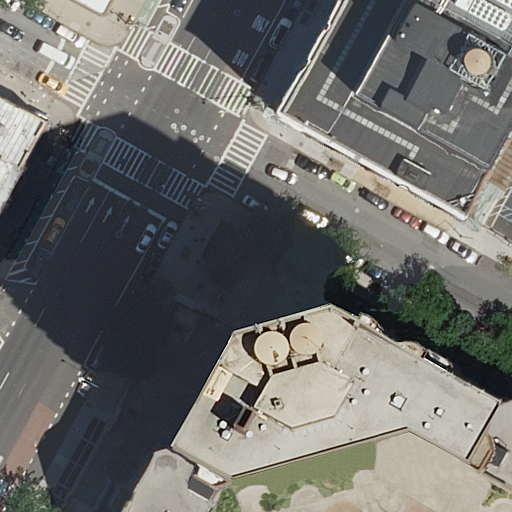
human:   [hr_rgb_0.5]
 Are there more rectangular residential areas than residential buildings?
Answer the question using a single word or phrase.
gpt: no

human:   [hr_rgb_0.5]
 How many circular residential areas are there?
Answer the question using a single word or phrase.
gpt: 0

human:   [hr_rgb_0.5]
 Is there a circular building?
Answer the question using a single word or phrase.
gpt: no

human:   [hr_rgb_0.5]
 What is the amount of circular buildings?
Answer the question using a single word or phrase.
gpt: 0

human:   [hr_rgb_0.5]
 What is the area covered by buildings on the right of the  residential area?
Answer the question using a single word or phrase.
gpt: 0m2

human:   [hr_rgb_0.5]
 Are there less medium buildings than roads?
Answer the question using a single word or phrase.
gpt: yes

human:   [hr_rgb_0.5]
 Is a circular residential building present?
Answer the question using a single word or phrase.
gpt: no

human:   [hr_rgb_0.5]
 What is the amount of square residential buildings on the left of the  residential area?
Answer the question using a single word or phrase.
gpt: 0

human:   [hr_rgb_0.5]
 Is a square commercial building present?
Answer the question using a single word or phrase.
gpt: no

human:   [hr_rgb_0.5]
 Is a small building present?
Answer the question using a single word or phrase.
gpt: yes

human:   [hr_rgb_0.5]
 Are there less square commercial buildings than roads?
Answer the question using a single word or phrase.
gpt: yes

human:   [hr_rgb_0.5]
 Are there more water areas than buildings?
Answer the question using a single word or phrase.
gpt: no

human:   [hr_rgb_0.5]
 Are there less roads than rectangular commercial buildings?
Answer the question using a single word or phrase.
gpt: no

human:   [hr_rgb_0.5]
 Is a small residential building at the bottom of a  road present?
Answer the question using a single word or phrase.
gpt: yes

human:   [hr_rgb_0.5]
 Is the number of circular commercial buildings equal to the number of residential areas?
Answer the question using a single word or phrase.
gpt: no

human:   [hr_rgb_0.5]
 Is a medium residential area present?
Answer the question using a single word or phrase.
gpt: no

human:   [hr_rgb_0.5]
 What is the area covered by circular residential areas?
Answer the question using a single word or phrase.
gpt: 0m2

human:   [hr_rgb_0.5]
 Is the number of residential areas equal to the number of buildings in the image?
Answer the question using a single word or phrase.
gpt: no

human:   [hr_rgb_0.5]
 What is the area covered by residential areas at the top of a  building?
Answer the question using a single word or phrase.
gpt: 0m2

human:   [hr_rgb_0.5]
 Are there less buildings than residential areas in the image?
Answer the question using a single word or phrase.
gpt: no

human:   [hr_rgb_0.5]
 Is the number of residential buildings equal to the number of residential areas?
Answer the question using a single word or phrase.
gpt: no

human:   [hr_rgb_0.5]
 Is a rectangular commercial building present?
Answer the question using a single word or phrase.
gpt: no

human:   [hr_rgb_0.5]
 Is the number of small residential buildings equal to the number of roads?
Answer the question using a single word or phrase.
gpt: no

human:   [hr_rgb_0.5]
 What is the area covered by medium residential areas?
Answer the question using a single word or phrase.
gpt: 0m2

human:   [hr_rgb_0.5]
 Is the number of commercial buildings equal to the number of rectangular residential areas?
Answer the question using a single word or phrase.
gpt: no

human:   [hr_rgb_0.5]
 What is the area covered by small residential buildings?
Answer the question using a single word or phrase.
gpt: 105m2

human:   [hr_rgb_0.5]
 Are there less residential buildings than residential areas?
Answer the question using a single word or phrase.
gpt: no

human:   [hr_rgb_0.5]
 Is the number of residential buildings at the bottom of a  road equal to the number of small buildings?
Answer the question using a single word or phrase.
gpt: no

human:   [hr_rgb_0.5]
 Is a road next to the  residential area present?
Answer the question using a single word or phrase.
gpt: yes

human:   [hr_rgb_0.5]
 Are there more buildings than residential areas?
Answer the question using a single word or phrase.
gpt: yes

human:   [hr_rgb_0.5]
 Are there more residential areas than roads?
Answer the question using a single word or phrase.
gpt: no

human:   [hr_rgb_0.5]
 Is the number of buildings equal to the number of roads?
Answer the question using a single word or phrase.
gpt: no

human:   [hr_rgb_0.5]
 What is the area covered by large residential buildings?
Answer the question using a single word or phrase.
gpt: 5676m2

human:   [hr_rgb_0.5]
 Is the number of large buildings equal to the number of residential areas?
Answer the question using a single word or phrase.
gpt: no

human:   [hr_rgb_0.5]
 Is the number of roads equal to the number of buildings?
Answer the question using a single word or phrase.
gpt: no

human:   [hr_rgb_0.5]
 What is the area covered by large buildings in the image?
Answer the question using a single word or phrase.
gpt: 5676m2